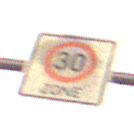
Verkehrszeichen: BeginnZone30
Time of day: Night
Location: Outdoor (Suburban)
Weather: Clear
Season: NotSpecified
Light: Artificial